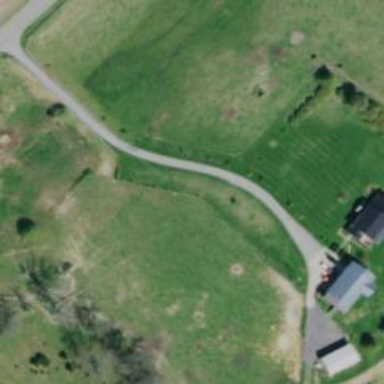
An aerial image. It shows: Driveway.